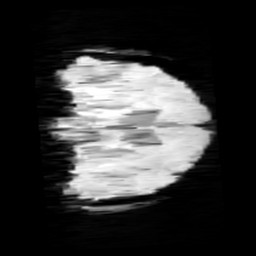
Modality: minIP
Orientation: coronal
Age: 13
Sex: female
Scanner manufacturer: siemens
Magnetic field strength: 3 T
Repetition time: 0.027 s
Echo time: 0.02 s